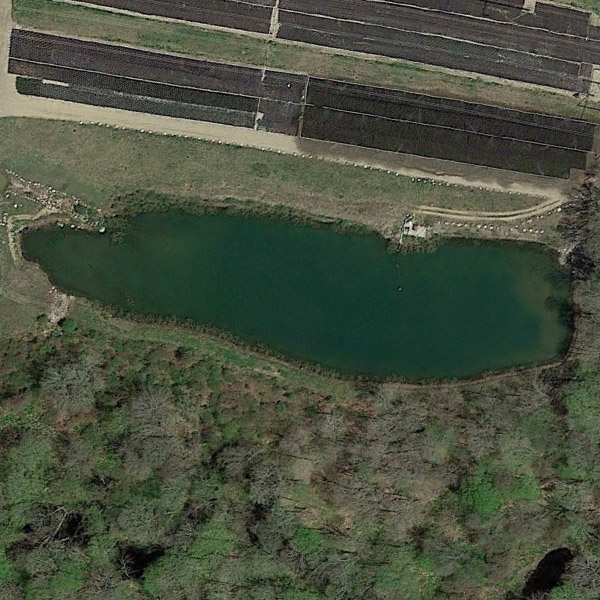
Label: Pond